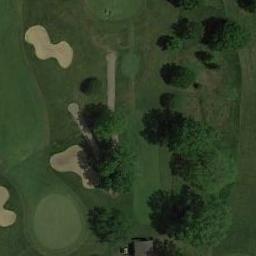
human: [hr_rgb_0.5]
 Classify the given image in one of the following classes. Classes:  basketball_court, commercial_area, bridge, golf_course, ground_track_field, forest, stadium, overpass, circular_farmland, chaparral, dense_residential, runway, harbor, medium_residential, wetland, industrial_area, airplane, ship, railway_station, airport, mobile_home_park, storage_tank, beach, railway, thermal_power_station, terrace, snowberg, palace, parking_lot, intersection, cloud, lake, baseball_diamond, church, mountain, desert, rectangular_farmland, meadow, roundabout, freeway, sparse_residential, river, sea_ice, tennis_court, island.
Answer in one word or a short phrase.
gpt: golf_course